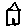
Label: house